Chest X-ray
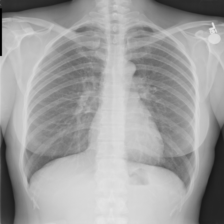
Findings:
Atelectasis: negative
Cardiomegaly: negative
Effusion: negative
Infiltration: negative
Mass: negative
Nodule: negative
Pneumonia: negative
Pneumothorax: negative
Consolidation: negative
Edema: negative
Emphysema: negative
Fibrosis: negative
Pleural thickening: negative
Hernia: negative